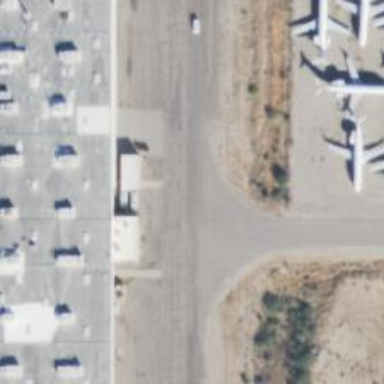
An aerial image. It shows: Taxiway at the airport with asphalt surface.